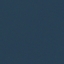
Land use / land cover class: SeaLake